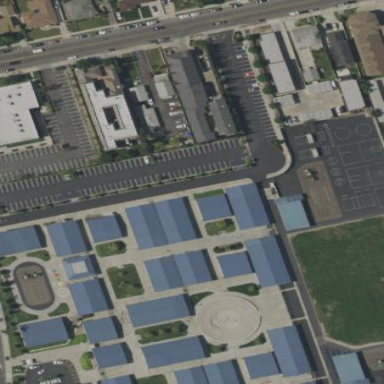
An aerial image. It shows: School.